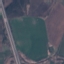
Land use / land cover: Highway